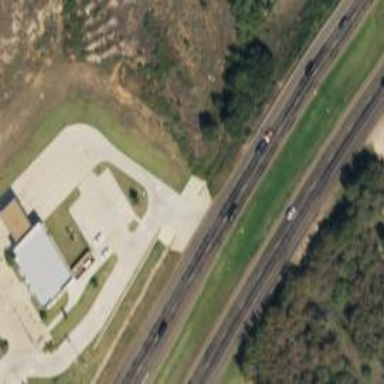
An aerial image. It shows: Service road.